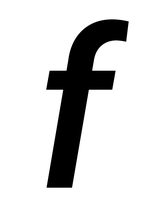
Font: Roboto-Italic_Medium_Italic